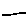
Label: line